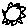
Label: sun